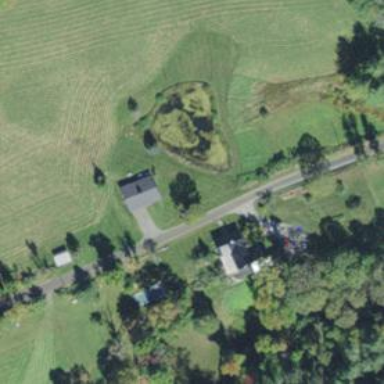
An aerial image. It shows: Simple and straightforward house.